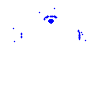
Particle: electron